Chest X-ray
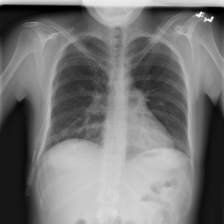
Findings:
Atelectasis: negative
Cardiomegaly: negative
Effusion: negative
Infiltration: positive
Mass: negative
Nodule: negative
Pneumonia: positive
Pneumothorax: negative
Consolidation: negative
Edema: negative
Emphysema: negative
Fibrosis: negative
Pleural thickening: negative
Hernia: negative